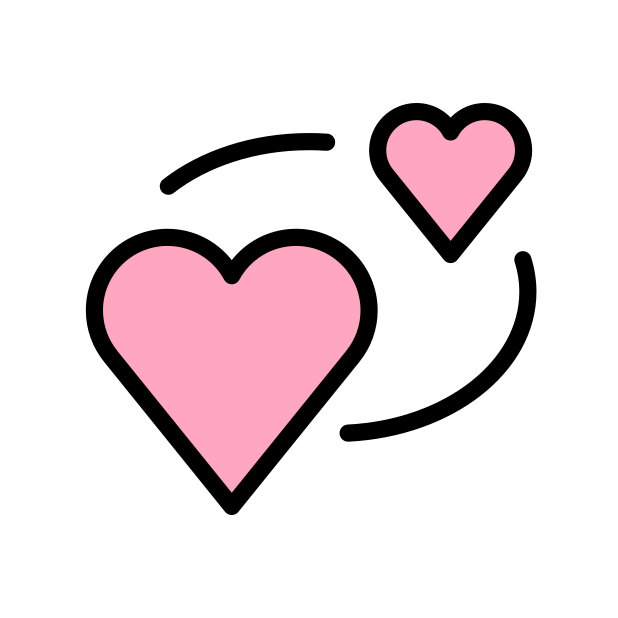
Emoji: 💞
Name: revolving hearts
Unicode: 0x1f49e